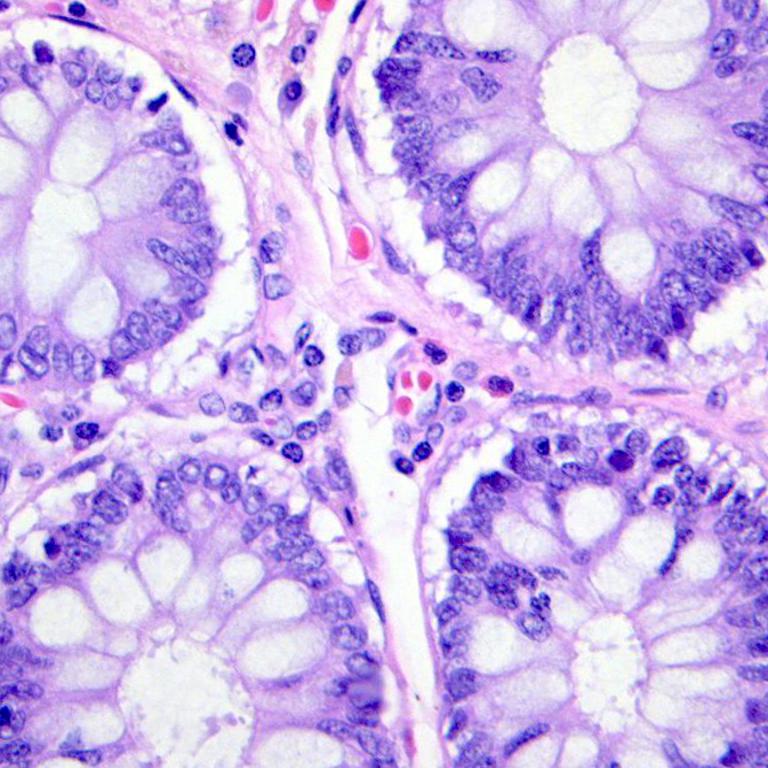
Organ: colon
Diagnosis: benign